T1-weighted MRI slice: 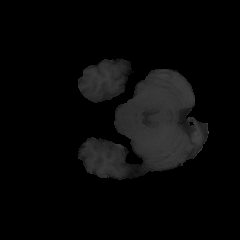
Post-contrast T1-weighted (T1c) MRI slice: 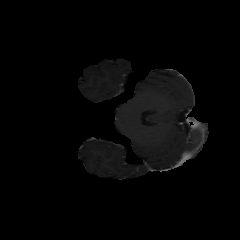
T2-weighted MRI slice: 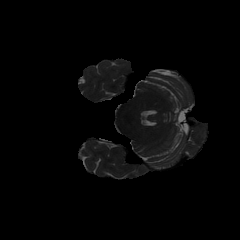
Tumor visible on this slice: no